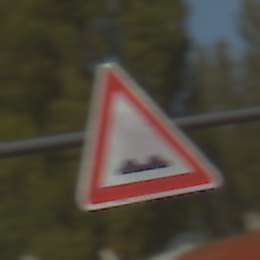
Verkehrszeichen: UnebeneFahrbahn
Umgebung: Outdoor, Special
Tageszeit: SunriseSunset
Wetter: Clear
Licht: Natural
Jahreszeit: NotSpecified
Kontrast: MediumContrast